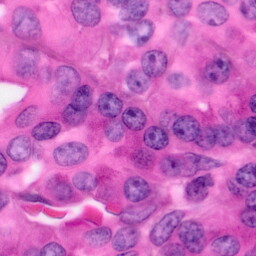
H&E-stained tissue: Pancreatic